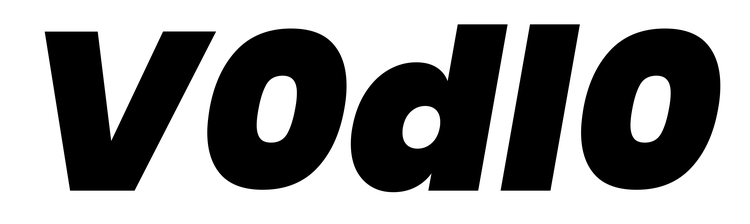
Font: Poppins-BlackItalic